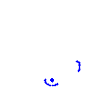
Particle: proton